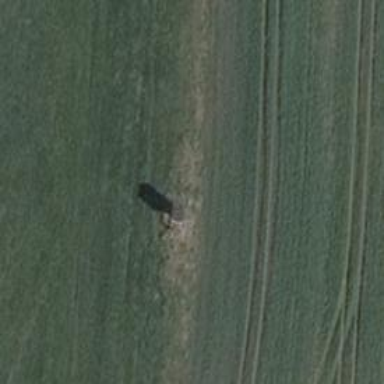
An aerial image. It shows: Hunting stand.